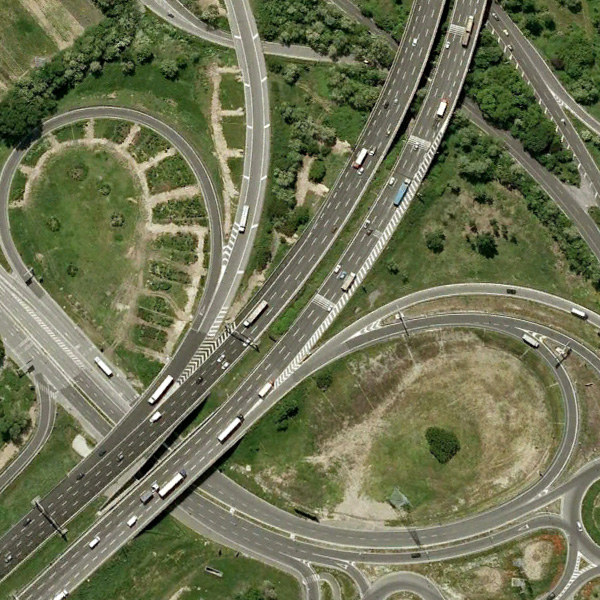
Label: Viaduct